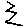
Label: zigzag